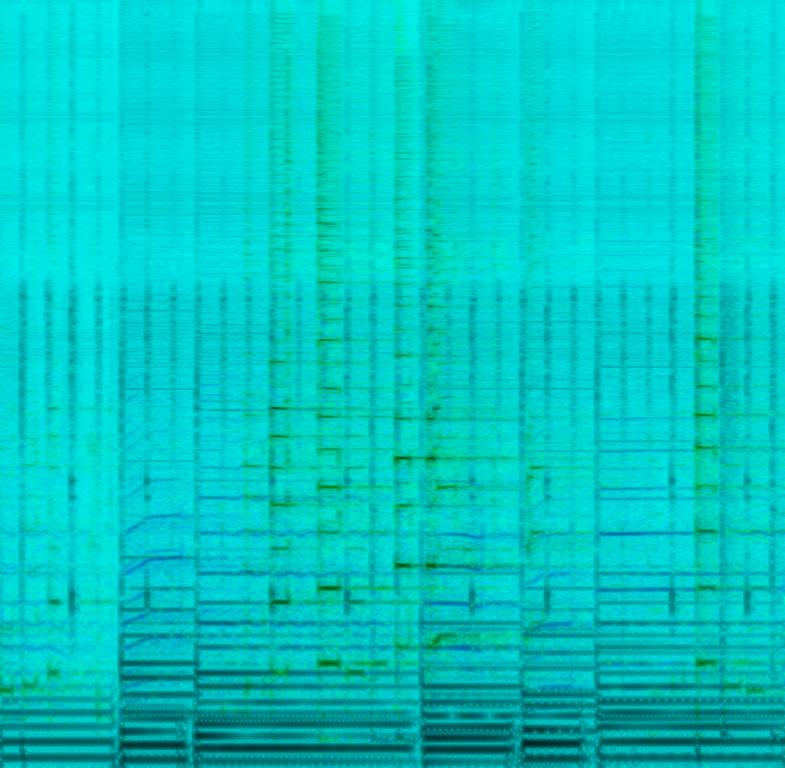
The low quality recording features a passionate acoustic guitar melody in the right channel, chill electric guitar licks in the left channel of the stereo image and buzzy bass guitar in the middle. There is a wooden percussive playback playing in the background. The recording is very noisy.